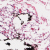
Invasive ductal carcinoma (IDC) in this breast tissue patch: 0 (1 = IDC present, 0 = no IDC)